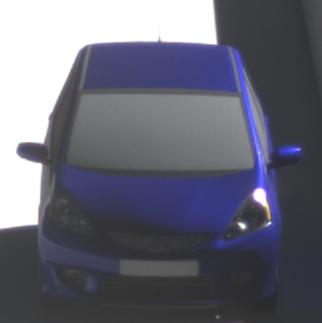
Make: Honda
Model: Jazz 1.2
Detailed model: Jazz (III) (11/08 - 04/11)
Model produced from: 2008/11
Model produced until: 2010/10
Doors: 5
Color: blue
Road condition: dry road
Daytime: morning or afternoon
Contrast: high contrast